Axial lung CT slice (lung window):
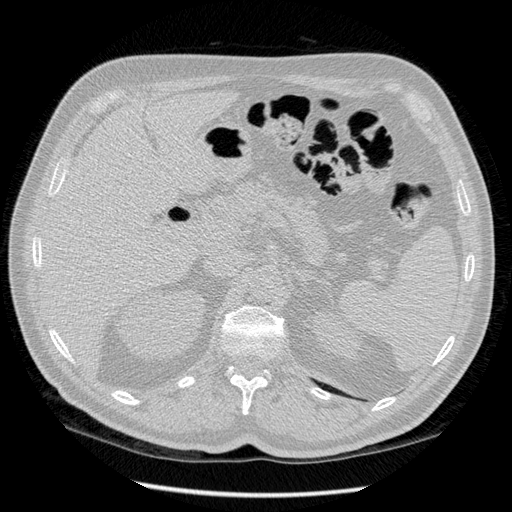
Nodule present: no